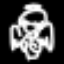
Label: angel